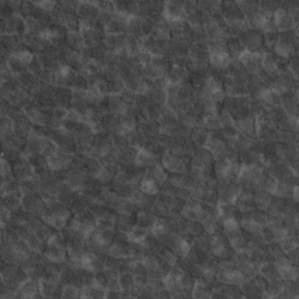
Label: non_frost